Question: I am so confuse and so tired to goggling to find above trick. Actually i have a database table that have six fields id, Sratlatitude, Startlongitude, EndLatitude, EndLongitude and username. Now i want to query in the database like
For example : USERXXX inputted starting point(InputedStartlatitude = 18.9647 and InputedStartlongitude = 72.8258) = Mumbai and Ending point(InputedEndlatitude = 18.9647 and InputedEndlongitude = 72.8258) = Delhi. Now he want to search how many USERS between this Inputted route(Driving Direction) using Inutedlatitudes and Inputedlongitudes. Search query will fire to the mysql database and compare from the stored starting and ending latitude and longitude which are between Mumbai to Delhi.
I have found one solution for this Like making query to the database as :
'''
SELECT * FROM lOCATIONS(tablename) WHERE (InputStartLatitude >= StartLatitude and IntartLongitude >= StartLong) and (InputEndLatitude <= EndLatitude and InuteEndLongitude <= EndLongitude);
'''
But i have faced some problem with above query.
Below are the coordinates of some places. Please have look :

The starting and ending co-ordinates are in RED color. Starting position is : Porbandar and Ending is : Mumbai. Now problem is that i m facing is when i trying to searching cities between Porbandar to Mumbai then not all cities comes those are actual situated in driving direction because of my query. I have called only those cities in my query how are greater than starting Lat and Long and Less then of Ending Lat and Long. But here Mumbai's Lat and longitude almost less then of all cities. so how can i make proper search query ?
Hope I have explain well above situation.
Any response will be very helpful to me.
I am using php-mysql as back-end and android at client side.
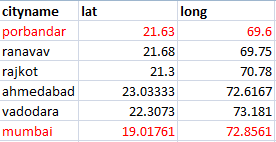
Answer: Your problem is probably that your search expression does not work correctly if your start values are higher than your end values. You have to sort your boundary values before you compare them to your table fields.
Here is a query that will work always - no matter whether your start location is east or west (and north or south) of your end location. For convenience I have uses MySQL's 'BETWEEN'operator instead of '>=' and '<=', but the major detail of this query is that the boundary values are sorted using the 'LEAST' and 'GREATEST' operators:
'''
SELECT *
FROM 'locationtable'
WHERE ( 'lat' BETWEEN LEAST(InputStartLatitude, InputEndLatitude) AND GREATEST(InputStartLatitude, InputEndLatitude) )
AND ( 'long' BETWEEN LEAST(InputStartLongitude, InputEndLongitude) AND GREATEST(InputStartLongitude, InputEndLongitude) )
;
'''
Hope that is what you are looking for.
After you have now specified what you mean by "between", it becomes clear that you first have to think about an algorithm to solve your task - long before you think about the implementation of that algorithm (in MySQL or elsewhere).
Here is a quick sketch of how I would approach a solution of your puzzle:
1. Get Google driving directions for the requested ride as well as for all offered rides.
2. These driving directions contain "steps" (see the Maps API) which are basically a list of lat/long points that are all crossed by the calculated trip. You will have to store the driving directions for all offered rides in your db because you will need them again and again to check against each new requested ride.
3. The basic magic now would be, to find if the steps of a requested ride are a sub-set of the steps of any offered ride in the db. Unfortunately this will nearly never be the case as the first and last mile of the requested ride will always be very specific to the requester's location (e.g. the road from his home to the next highway). So you will have to implement some tolerance here. You could do that by multiple approaches. Let me give you two examples: a) Instead of checking whether a requested ride is fully contained in any offered ride (which never happens as explained above) you can try to find which steps the requested ride has in common with any offered ride. From the results take the longest one (with the biggest number of steps). This longest one can be offered to the requester "as is" - it is the best available solution for his request. Finding common sub-parts can be done by 1.) looking for the first common lat/long step coordinate in the driving directions of the requested and any offered ride and 2.) from there on counting all further steps that are identical in both rides. As you have to match a requested ride against all offered rides, the process of finding the first common lat/long coordinate can indeed be very expensive! b) Another tolerant algorithm (simpler and cheaper) would be to first discard all steps from the beginning and end of all driving directions (ride request and ride offers) that cover only short distances. These steps will most likely be local driving from and to the next highway. You could then match the shortened lists directly without further tolerance. If the (shortened) request is fully contained in any (shortened) offer, that offer is a hit. This is very cheap to do. You might even be able to do that in MySQL if you create a clever data representation. For example you could create a string representation of all lat/long pairs in the shortened lists and check the db for an offered ride that contains the requested ride as a full sub-string (using MySQL's LIKE '%string%' pattern matching).
I hope that this sheds some light onto your problem and puts you on the right track.